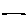
Label: line